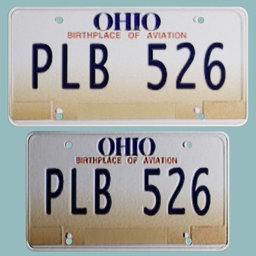
Label: mechanical